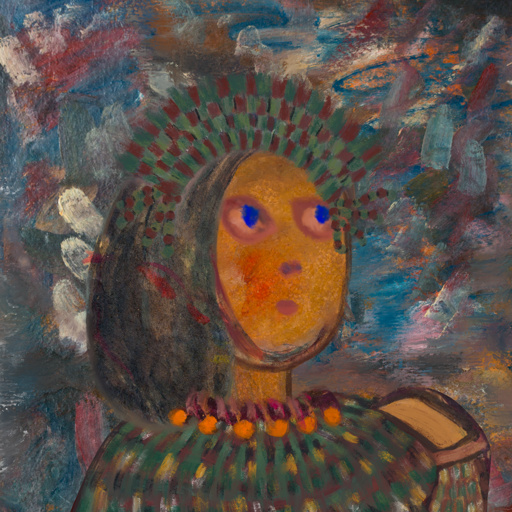
Background: Boggyland, Head And Neck Side: Pipe, Face Side: Mother_And_Son_Mother, Bust: After_Raid, Hair Side: Gypsy_Mother, Head Accessory: After_Raid_Crown, Second Necklace: Blank, Necklace: Doll, Baby: Blank